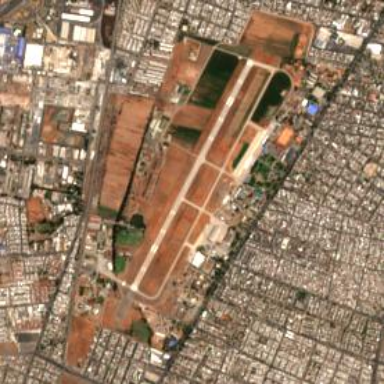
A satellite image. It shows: Military airfield located within larger aerodrome area.